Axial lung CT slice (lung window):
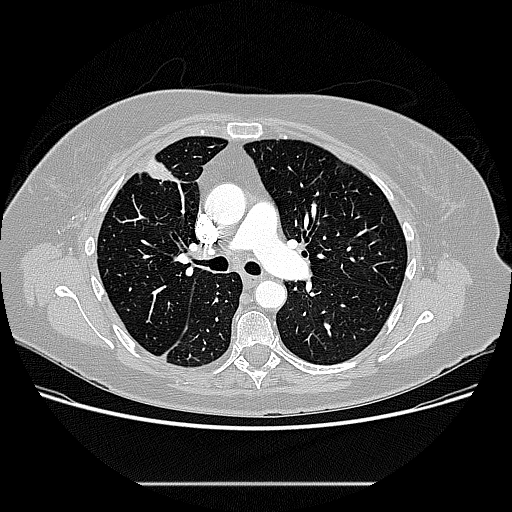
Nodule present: no